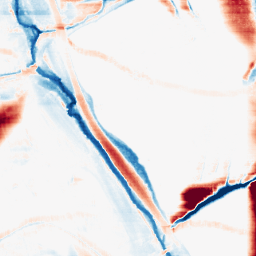
Category: morphological
Decomposition family: morphological_rect
Decomposition parameters: operation: average
width: 50
height: 10
Upsampling method: sinc_blackman
Upsampling parameters: scale: 4
kernel_size: 8
Upsampling scale: 4